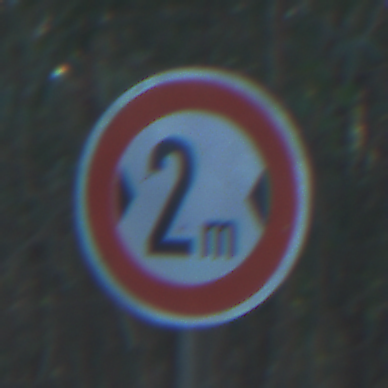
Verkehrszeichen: TatsaechlicheBreite2
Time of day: MorningAfternoon
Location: Outdoor (Nature)
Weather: Clear
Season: NotSpecified
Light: Natural